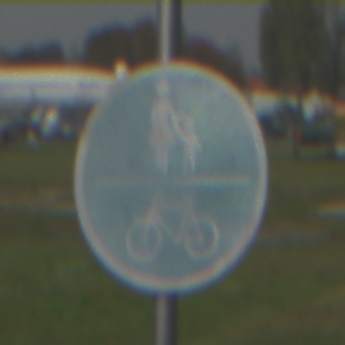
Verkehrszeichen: GemeinsamerGehUndRadweg
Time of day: MorningAfternoon
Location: Outdoor (Special)
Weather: Clear
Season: NotSpecified
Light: Natural